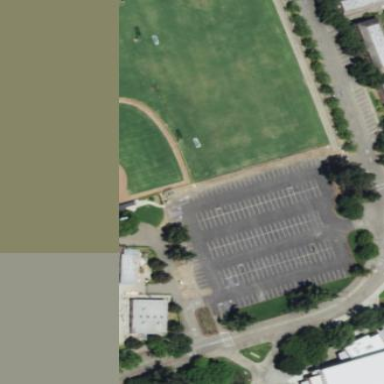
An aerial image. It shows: Soccer pitch for leisure land activities.